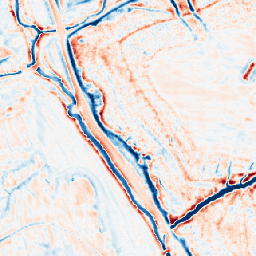
Category: edge_preserving
Decomposition family: bilateral
Decomposition parameters: d: 15
sigma_color: 75
sigma_space: 25
Upsampling method: area
Upsampling parameters: scale: 4
Upsampling scale: 4